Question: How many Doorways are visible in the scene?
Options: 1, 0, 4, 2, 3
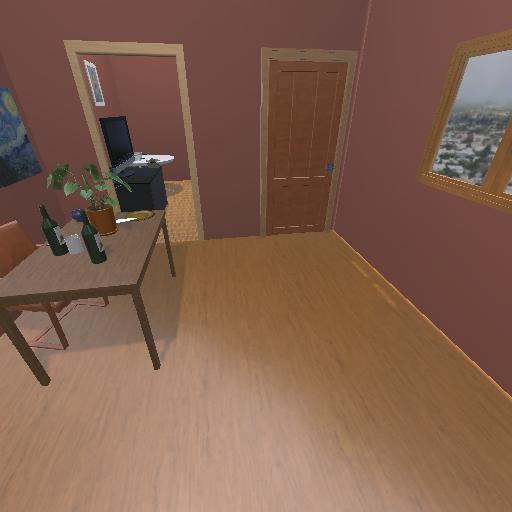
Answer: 1